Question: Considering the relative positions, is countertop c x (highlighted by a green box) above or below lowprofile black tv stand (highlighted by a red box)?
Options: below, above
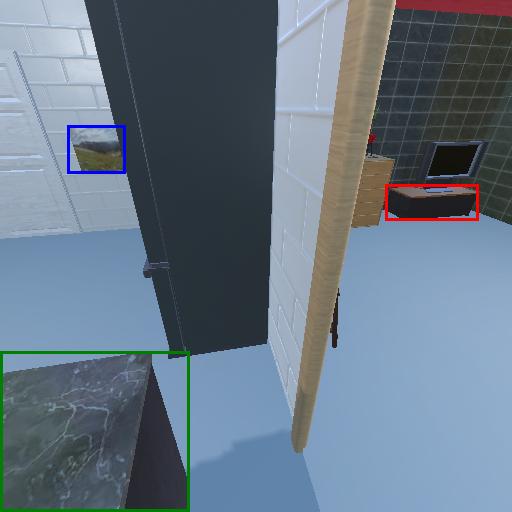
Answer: below